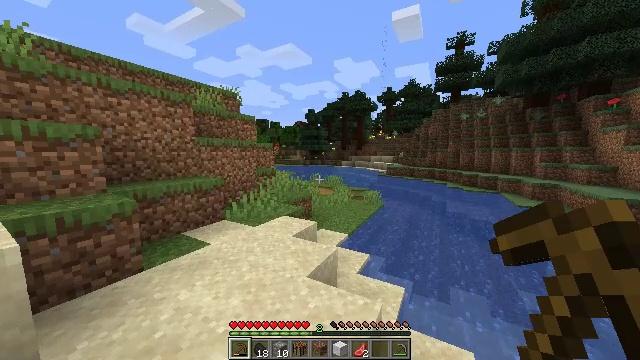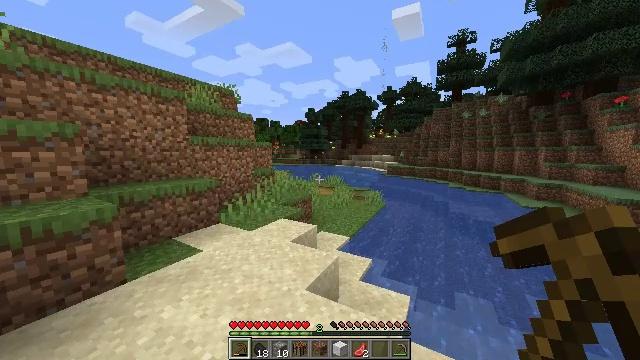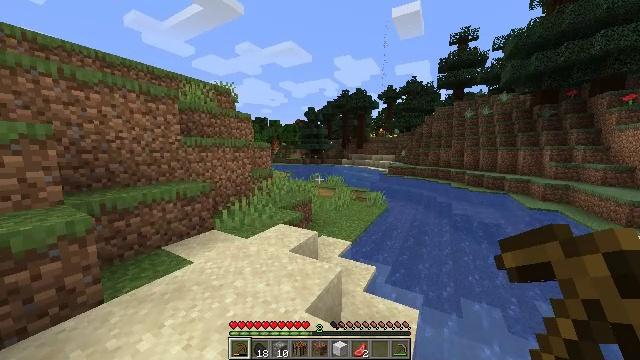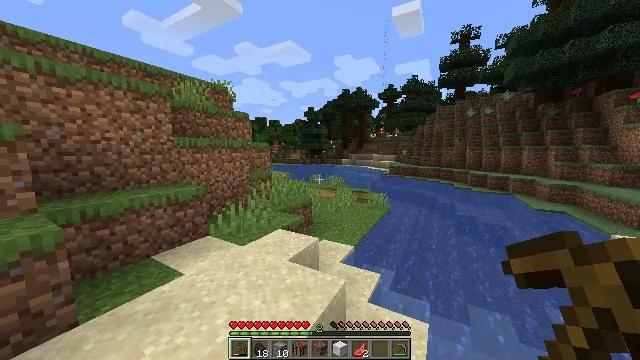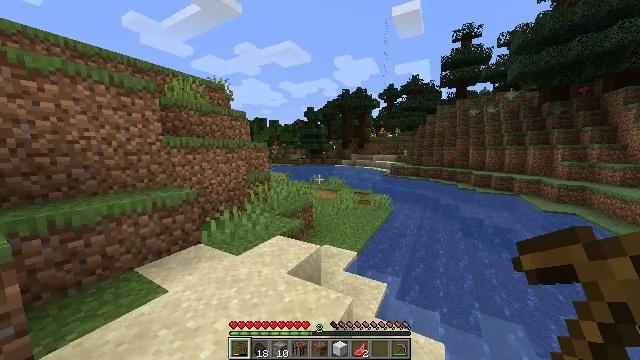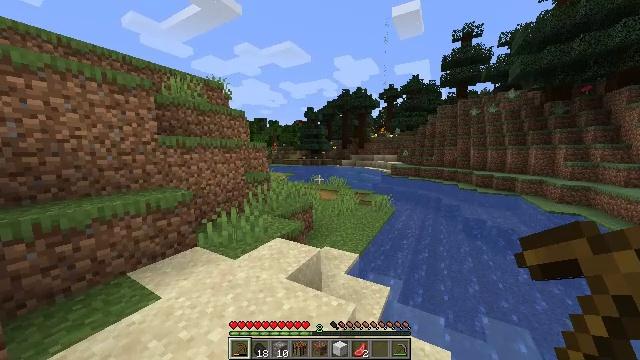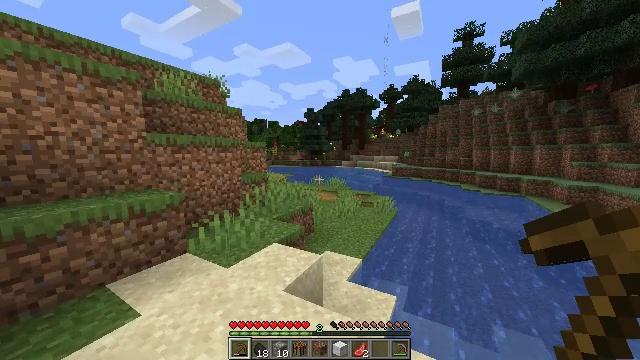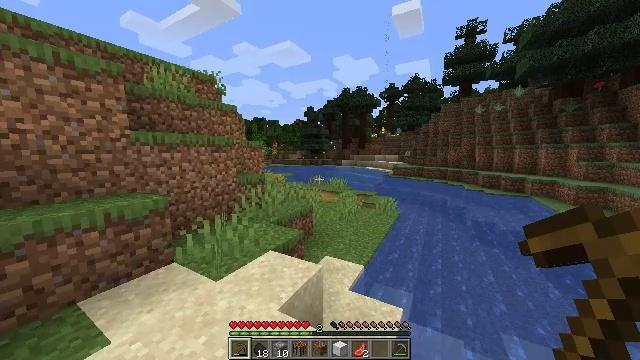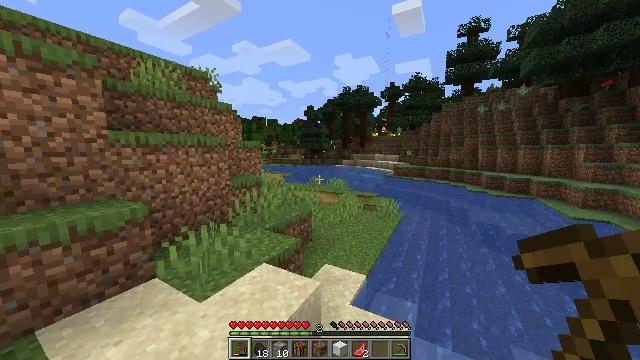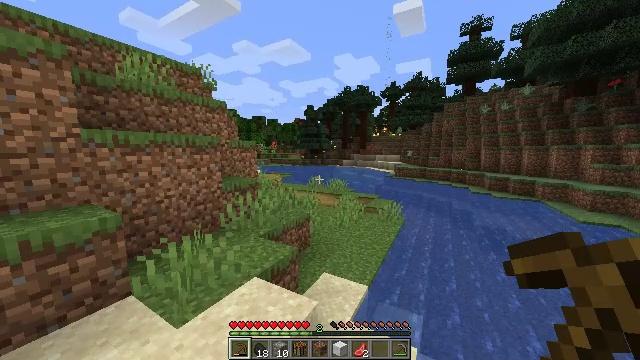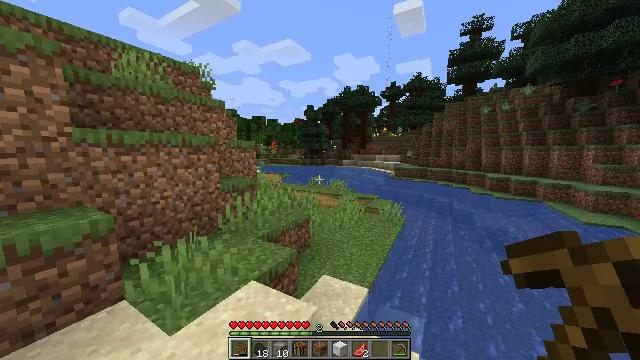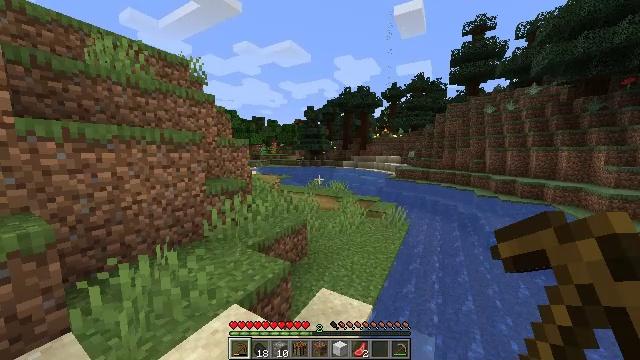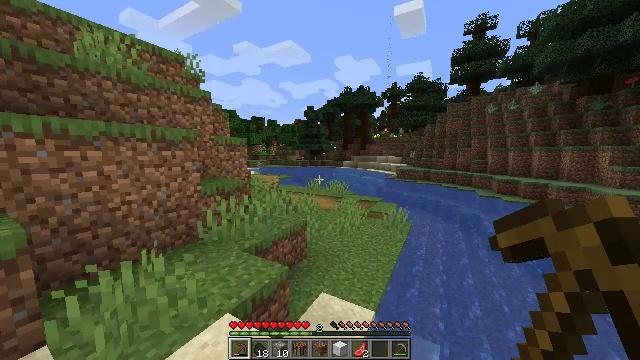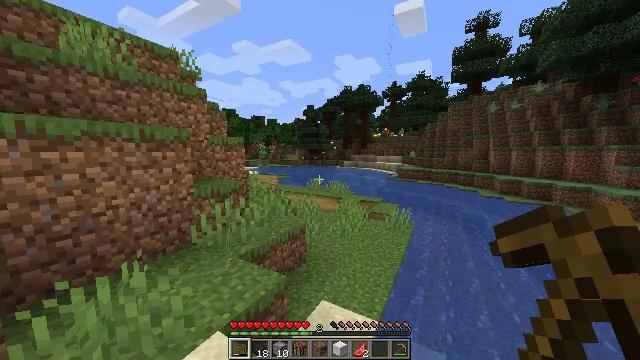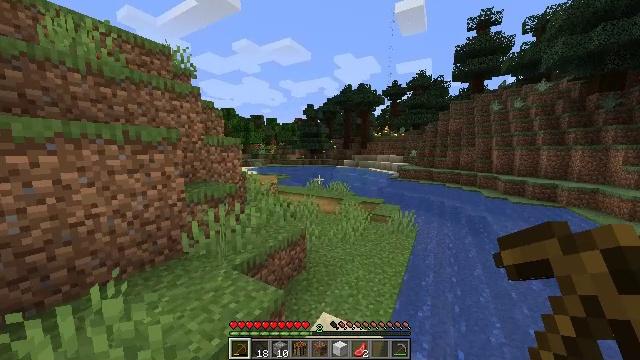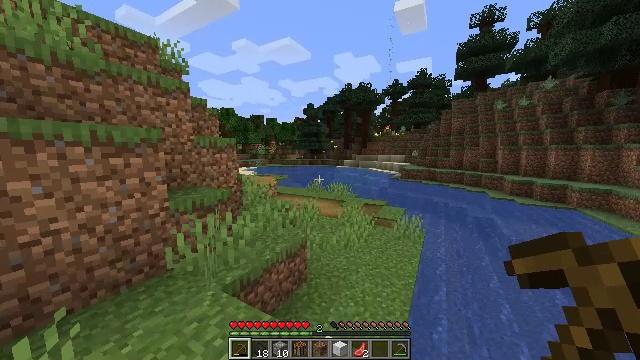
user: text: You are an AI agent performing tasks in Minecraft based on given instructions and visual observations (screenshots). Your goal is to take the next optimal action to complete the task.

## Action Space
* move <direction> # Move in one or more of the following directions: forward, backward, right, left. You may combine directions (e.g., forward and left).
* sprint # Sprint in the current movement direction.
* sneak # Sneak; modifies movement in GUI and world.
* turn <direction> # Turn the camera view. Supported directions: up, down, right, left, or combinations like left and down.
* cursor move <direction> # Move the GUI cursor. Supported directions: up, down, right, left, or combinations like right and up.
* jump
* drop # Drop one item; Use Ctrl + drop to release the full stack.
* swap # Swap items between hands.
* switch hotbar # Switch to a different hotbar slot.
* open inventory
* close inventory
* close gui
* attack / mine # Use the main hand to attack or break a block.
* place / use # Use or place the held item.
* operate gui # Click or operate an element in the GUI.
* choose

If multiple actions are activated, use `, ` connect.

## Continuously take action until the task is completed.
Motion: motion action
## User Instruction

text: Collect the blue bed by attacking it.
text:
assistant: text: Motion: move forward, sprint
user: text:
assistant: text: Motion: move forward, sprint
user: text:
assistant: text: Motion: move forward, sprint
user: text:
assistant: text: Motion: move forward, sprint
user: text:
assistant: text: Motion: move forward, sprint
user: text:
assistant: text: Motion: move forward, sprint
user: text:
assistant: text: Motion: move forward, sprint
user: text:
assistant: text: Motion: move forward, sprint
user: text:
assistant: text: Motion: move forward, sprint
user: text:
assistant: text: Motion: move forward, sprint
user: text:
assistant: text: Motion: move forward, sprint
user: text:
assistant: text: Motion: move forward, sprint
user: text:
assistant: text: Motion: move forward, sprint
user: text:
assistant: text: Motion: move forward, sprint
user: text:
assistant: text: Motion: move forward, sprint
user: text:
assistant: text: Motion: move forward, sprint
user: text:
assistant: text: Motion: move forward, sprint
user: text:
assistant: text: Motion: move forward, sprint
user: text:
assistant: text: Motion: move forward, sprint
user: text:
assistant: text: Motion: move forward, sprint
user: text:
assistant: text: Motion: move forward, sprint
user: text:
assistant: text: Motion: move forward, sprint
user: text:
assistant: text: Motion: move forward, sprint
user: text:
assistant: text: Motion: move forward, sprint
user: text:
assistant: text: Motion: move forward, sprint
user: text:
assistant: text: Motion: move forward, sprint
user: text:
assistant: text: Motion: move forward, sprint
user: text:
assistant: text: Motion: move forward, sprint
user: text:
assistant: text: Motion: move forward, sprint, turn left
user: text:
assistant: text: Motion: move forward and move right, sprint, turn left